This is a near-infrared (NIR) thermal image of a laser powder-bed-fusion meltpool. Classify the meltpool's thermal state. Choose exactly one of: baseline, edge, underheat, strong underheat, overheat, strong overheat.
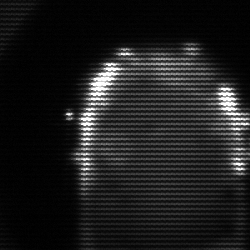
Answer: baseline